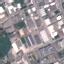
Land use / land cover class: Industrial